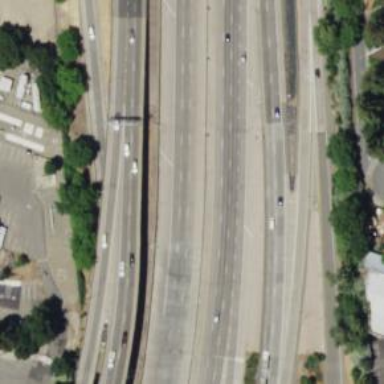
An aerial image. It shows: Motorway.